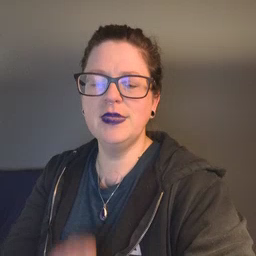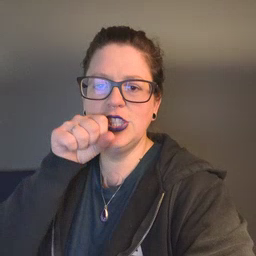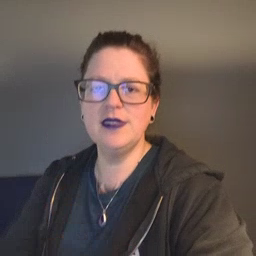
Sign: carrot